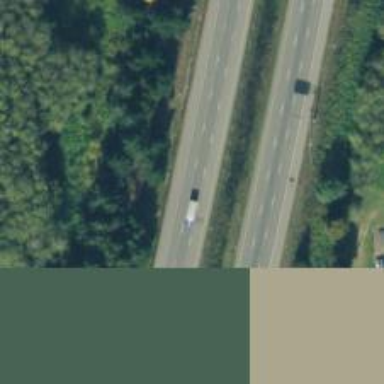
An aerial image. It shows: Motorway.